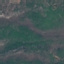
Land use / land cover: HerbaceousVegetation